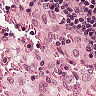
Metastatic tissue present: no